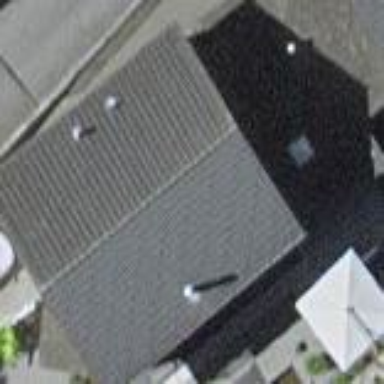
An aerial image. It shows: Detached building with skillion roof shape.